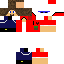
A male human skin with medium skin, wearing brown long hair dressed in a red hoodie and black pants, featuring a closed mouth.